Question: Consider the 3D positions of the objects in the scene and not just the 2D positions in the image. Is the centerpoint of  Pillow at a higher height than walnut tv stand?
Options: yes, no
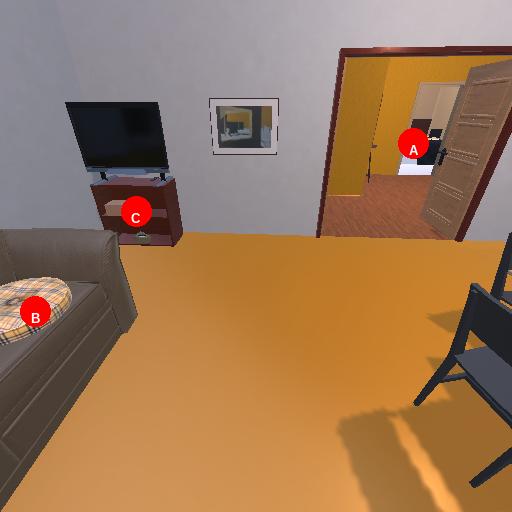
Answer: yes